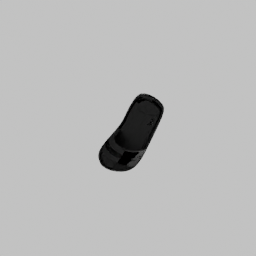
Label: people